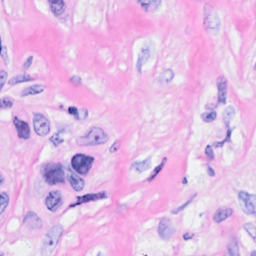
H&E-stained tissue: Breast